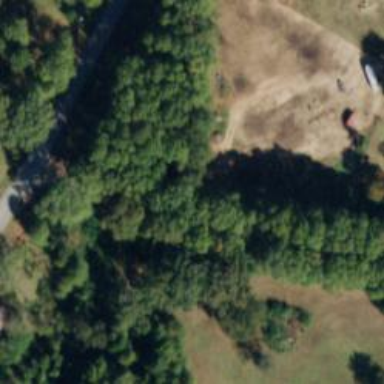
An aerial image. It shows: Culvert tunnel.